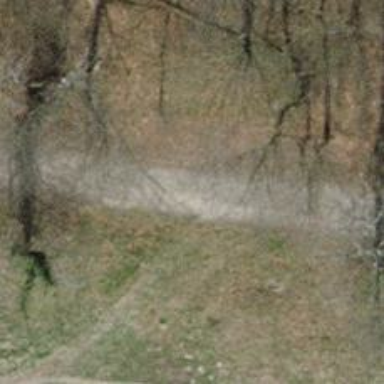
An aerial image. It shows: Path covered with grass.